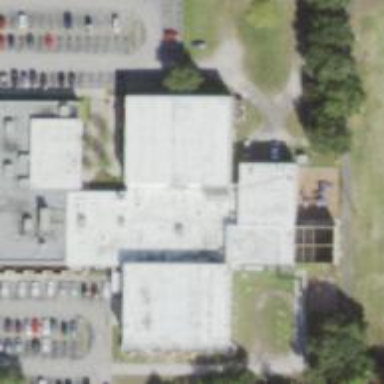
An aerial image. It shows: School.